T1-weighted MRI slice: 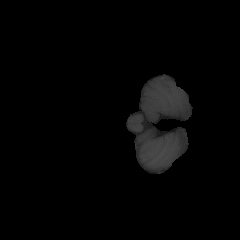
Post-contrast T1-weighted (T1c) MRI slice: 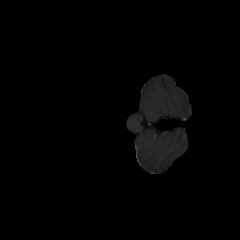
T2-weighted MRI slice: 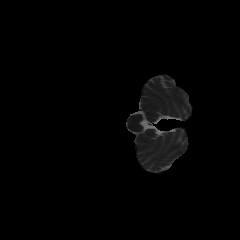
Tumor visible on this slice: no